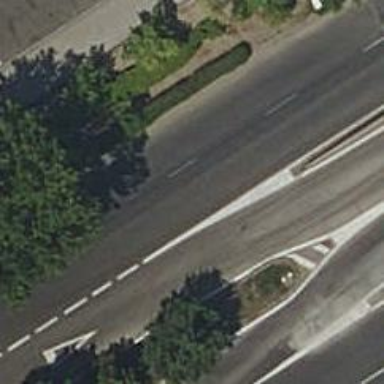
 featuring lane designated for buses on the right."